Question: i want to display the number of events that ended today.
My query is
'''
SELECT * FROM cyclerconfigs where endDate > CURDATE()-1;
'''
but it is showing the results from previous day also.

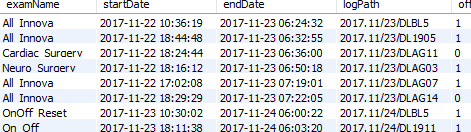
Answer: '''
SELECT * FROM cyclerconfigs where DATE(endDate) = CURDATE();
'''